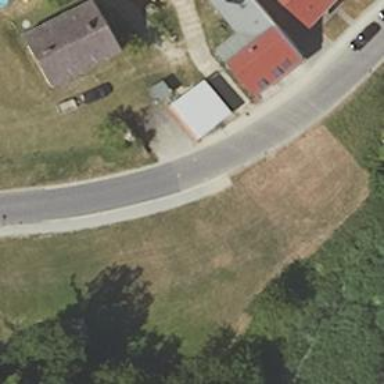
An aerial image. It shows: Smoothly paved residential road.